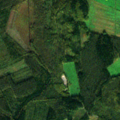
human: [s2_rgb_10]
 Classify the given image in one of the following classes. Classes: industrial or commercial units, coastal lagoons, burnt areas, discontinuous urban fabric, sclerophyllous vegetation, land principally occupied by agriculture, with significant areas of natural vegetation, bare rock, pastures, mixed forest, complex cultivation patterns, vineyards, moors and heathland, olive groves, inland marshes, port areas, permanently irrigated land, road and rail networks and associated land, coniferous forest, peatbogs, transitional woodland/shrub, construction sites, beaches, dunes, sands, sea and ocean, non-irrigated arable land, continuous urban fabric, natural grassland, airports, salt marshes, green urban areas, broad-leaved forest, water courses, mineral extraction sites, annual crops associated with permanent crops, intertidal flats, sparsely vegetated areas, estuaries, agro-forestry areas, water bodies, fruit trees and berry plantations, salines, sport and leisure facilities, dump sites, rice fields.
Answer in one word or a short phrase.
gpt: non-irrigated arable land, land principally occupied by agriculture, with significant areas of natural vegetation, coniferous forest, mixed forest, transitional woodland/shrub